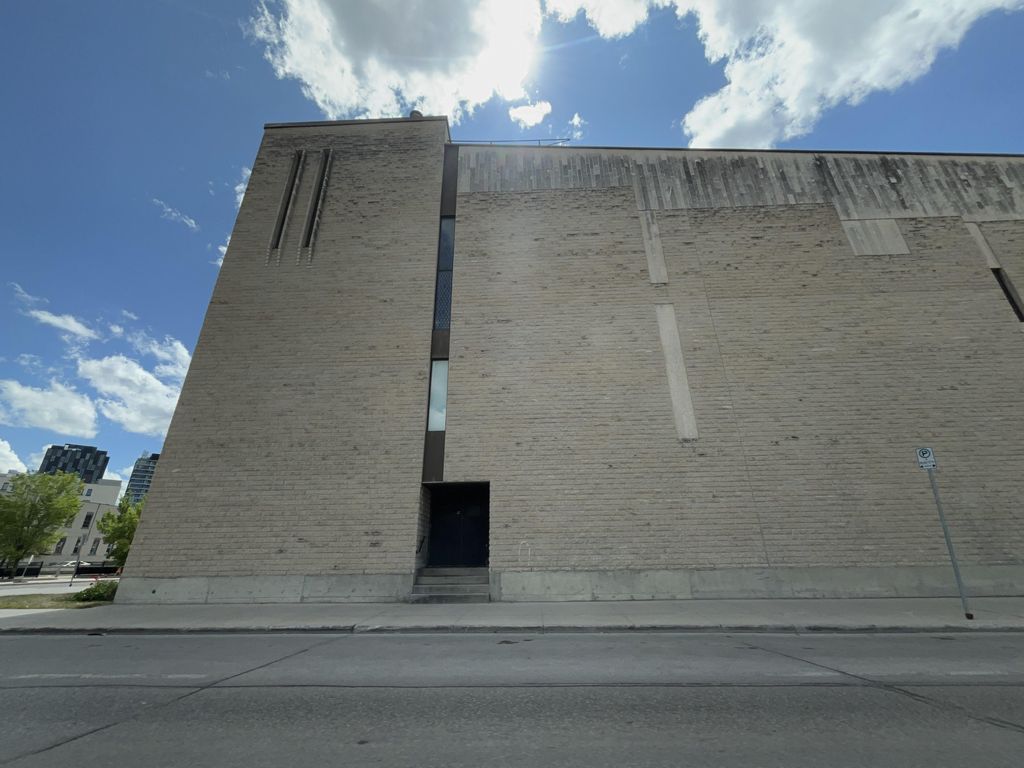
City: winnipeg